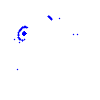
Particle: pion